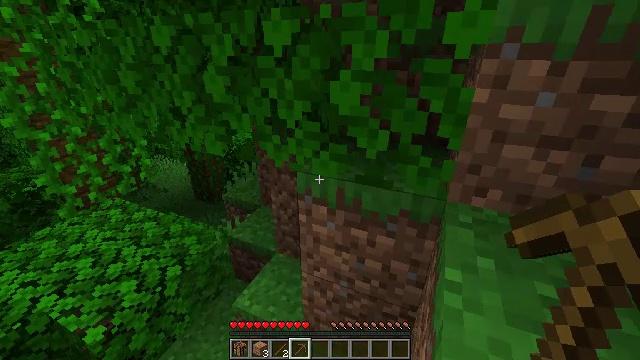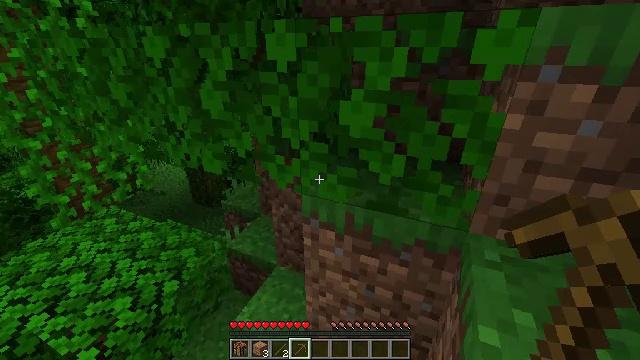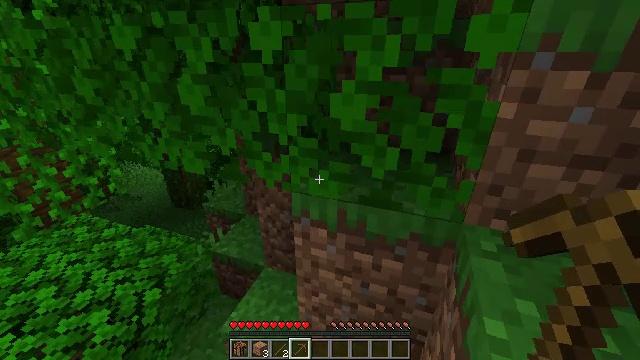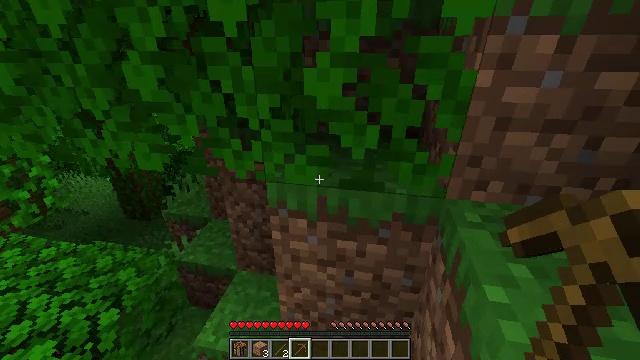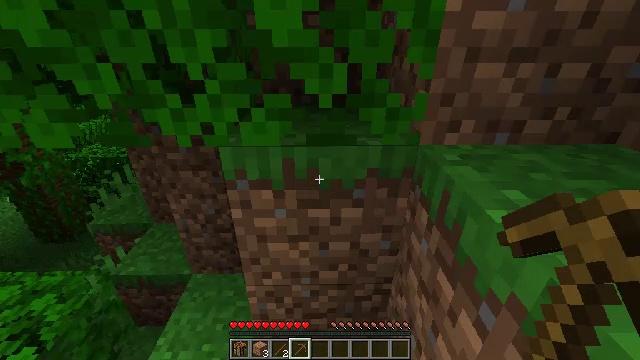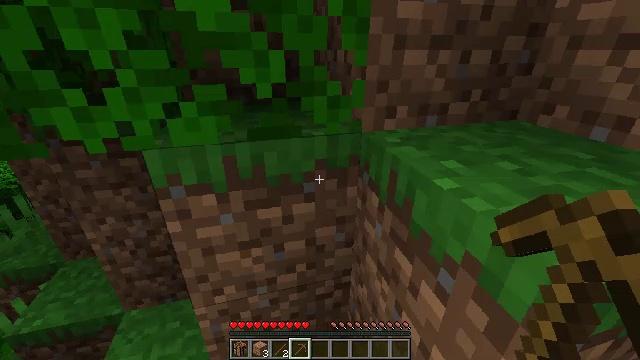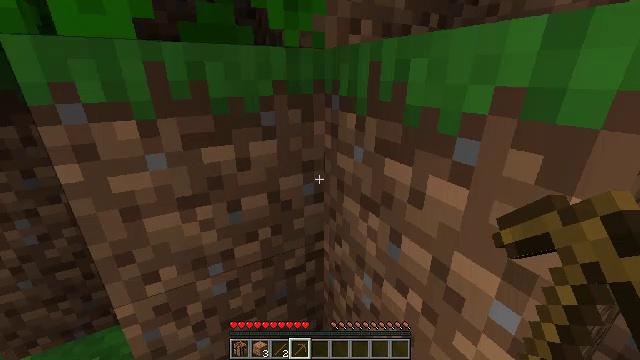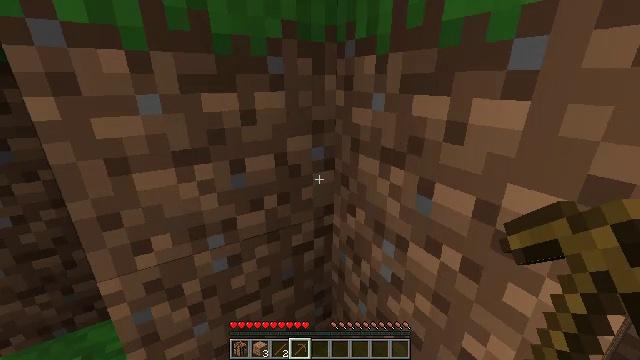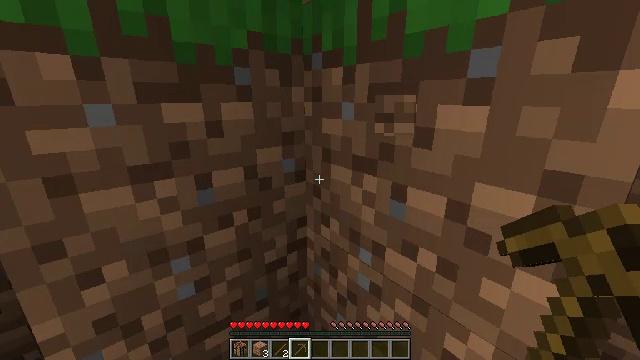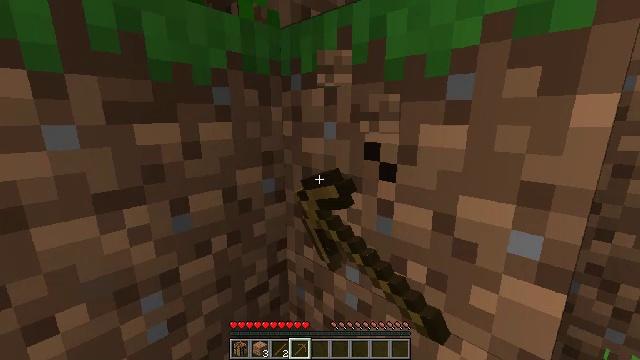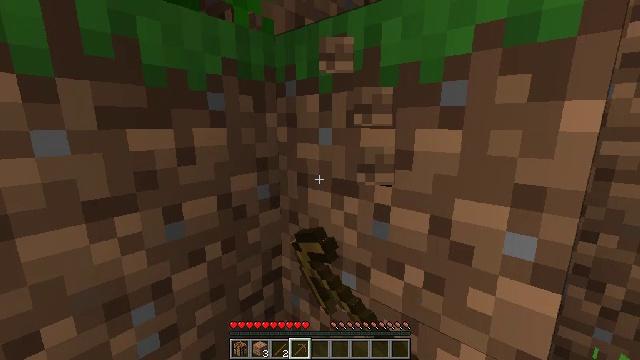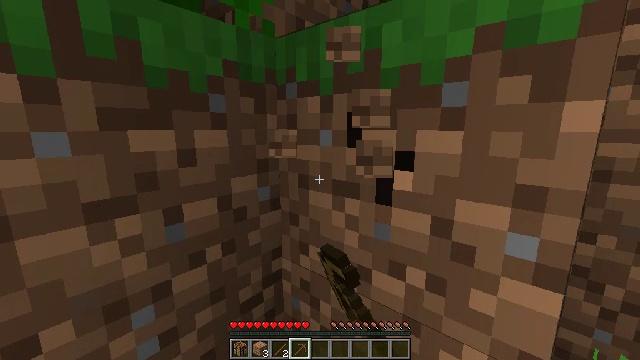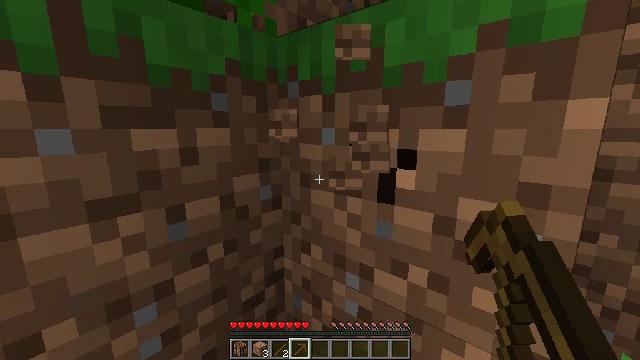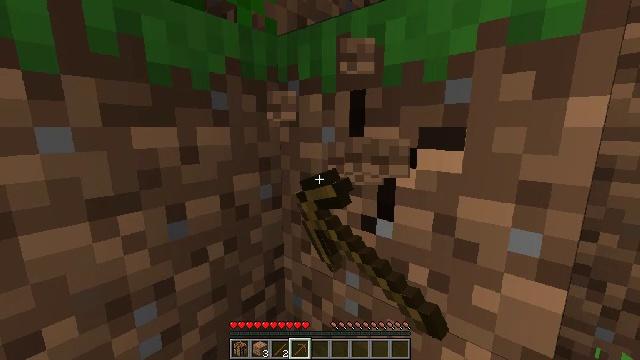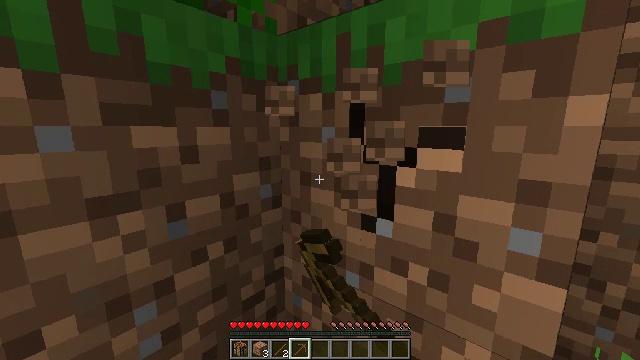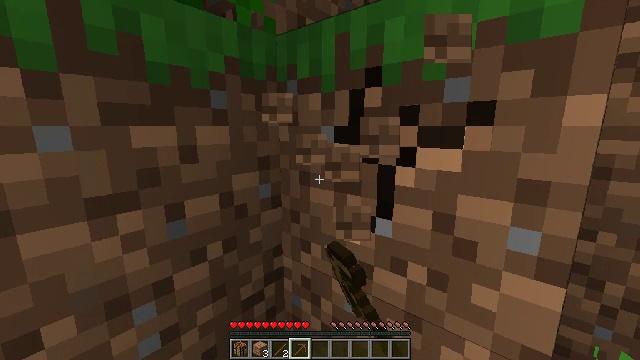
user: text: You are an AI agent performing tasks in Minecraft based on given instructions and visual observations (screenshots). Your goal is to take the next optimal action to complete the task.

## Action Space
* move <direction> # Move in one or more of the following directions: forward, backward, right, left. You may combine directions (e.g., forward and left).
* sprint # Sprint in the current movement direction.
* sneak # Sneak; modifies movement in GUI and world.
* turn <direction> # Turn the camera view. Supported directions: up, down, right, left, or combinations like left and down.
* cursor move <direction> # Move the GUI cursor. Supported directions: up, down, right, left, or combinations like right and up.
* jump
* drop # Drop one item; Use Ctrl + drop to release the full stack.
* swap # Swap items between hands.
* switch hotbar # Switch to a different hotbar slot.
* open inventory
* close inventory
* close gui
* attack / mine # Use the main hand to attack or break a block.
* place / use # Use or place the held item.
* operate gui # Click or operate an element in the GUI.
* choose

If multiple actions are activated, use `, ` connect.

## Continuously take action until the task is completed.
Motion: motion action
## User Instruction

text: Break the grass block.
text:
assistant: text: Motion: move forward, jump
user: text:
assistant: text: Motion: move forward, turn right, jump
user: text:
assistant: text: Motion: move forward, turn right, jump
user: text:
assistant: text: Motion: move forward, turn right, jump
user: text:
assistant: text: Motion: move forward, turn right and up, jump
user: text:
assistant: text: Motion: turn right and up, jump
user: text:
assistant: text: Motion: turn right and up
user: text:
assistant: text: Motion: turn right and up, attack / mine
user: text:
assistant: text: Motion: turn right and up, attack / mine
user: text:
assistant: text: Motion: turn right and up, attack / mine
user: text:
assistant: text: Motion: attack / mine
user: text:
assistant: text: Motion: attack / mine
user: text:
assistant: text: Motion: attack / mine
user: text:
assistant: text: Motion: attack / mine
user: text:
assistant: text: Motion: attack / mine
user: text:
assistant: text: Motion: turn right and up, attack / mine
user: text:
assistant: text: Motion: turn right and up, attack / mine
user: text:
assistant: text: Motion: turn right and up, attack / mine
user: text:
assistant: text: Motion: turn right, attack / mine
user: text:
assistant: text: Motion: turn right, attack / mine
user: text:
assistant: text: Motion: attack / mine
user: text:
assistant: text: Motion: attack / mine
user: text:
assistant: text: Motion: attack / mine
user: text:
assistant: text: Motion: attack / mine
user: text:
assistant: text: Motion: attack / mine
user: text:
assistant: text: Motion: attack / mine
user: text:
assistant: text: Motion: attack / mine
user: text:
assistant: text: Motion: attack / mine
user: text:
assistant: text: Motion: attack / mine
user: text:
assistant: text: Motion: attack / mine